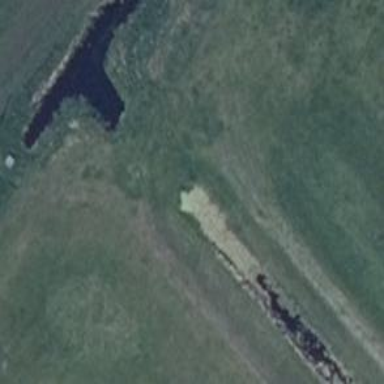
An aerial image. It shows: Culvert tunnel.